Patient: sex M, age 68
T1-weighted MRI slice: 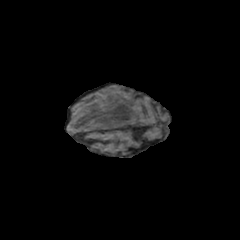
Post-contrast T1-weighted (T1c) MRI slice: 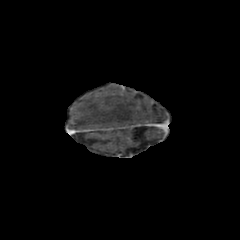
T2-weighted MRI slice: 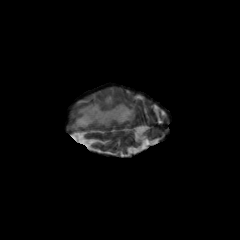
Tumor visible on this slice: yes
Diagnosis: Glioblastoma, IDH-wildtype
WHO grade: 4